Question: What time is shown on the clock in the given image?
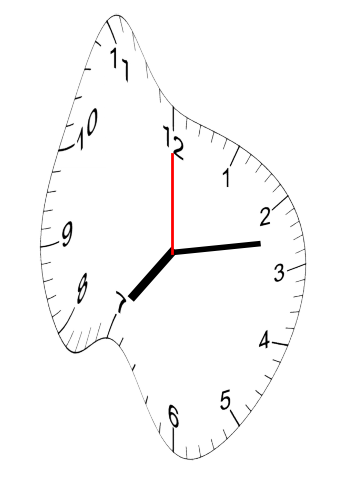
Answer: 07:13:00